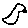
Label: bird